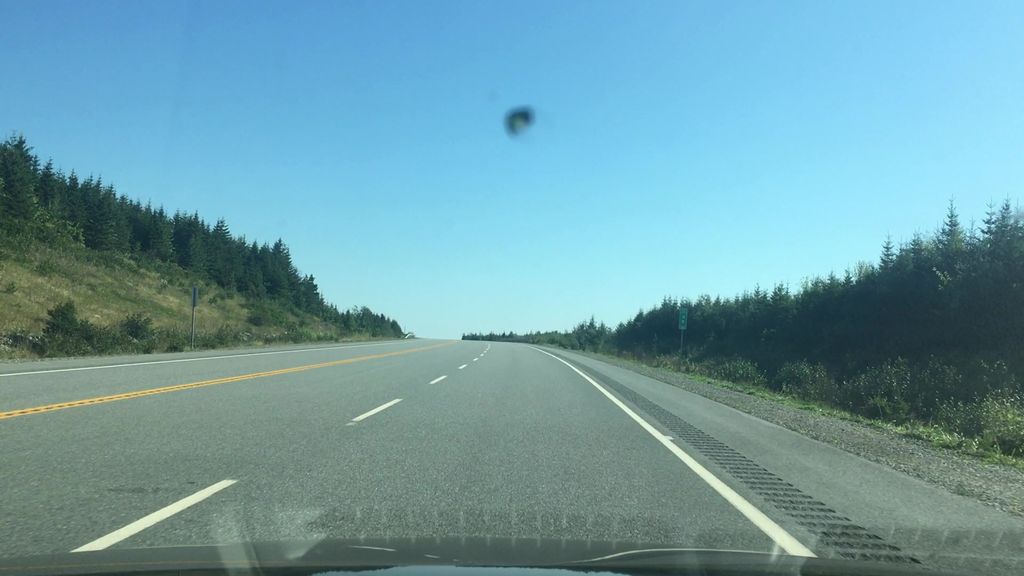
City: halifax